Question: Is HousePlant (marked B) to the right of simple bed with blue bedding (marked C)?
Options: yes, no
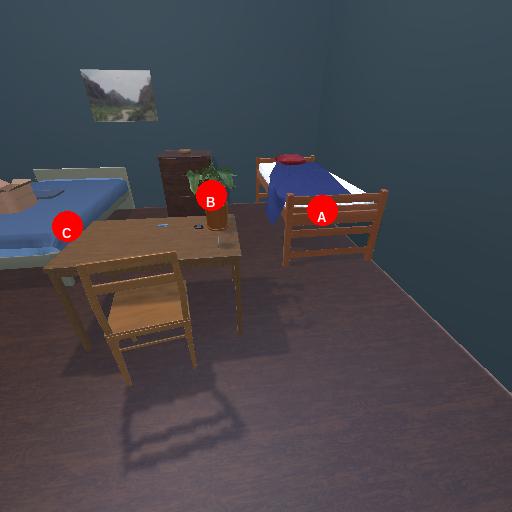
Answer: yes